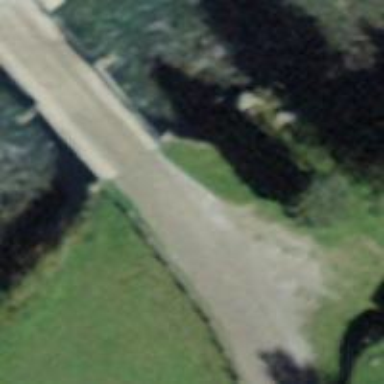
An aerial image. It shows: Track road on bridge with grade 1 surface. The track is groomed for classic style hiking.